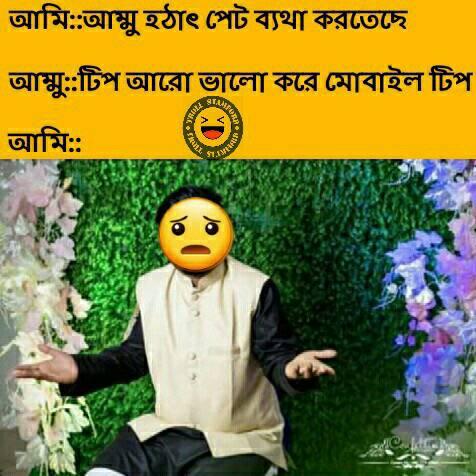
Caption: আমি ::  আম্মু হঠাত পেট ব্যাথা করতেছে     আম্মু ::  টিপ আরো ভালো করে মোবাইল টিপ     আমি ::
Label: non-hate